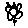
Label: flower